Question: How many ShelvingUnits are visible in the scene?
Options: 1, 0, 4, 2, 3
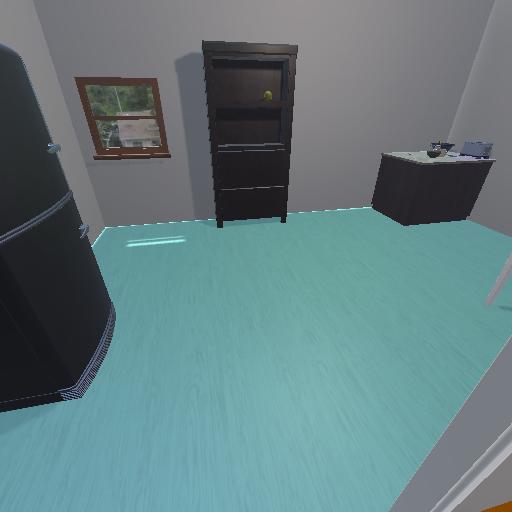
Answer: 1